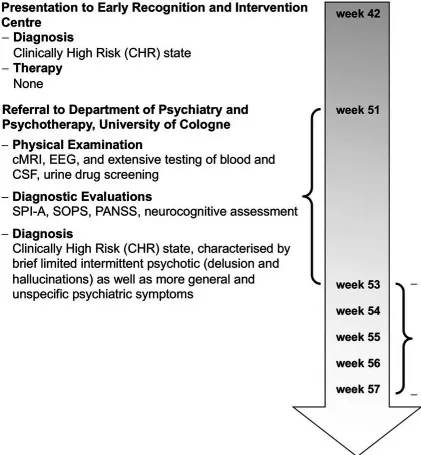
Timeline of important events and examinations in the patient's history and individual treatment.
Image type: chart (chart)